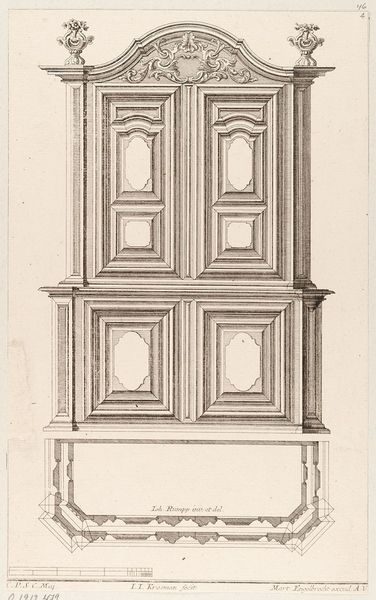
Titel: Grund- und Aufriss eines Schrankes
Künstler: Martin Engelbrecht
Standort: Hamburg
Institution: Museum für Kunst und Gewerbe Hamburg
Schlagwörter: säulen, tür, zeichnung, ornament, barock, möbel, klassizismus, schrank, fassade, studie, grafik, graphik, ornamente, aufsicht, fotografie, photographie, druckgraphik, druckgrafik, stich, kapitell, kunstgewerbe, sims, laubwerk, blattwerk, kassetten, kupferstich, kunsthandwerk, aufsatz, idee, grundriss, maßstab, bauzeichnung, hausrat, bandelwerk, reproduktionen, industriedesign, druckerzeugnisse, ornamentstich, vorlageblätter, simst